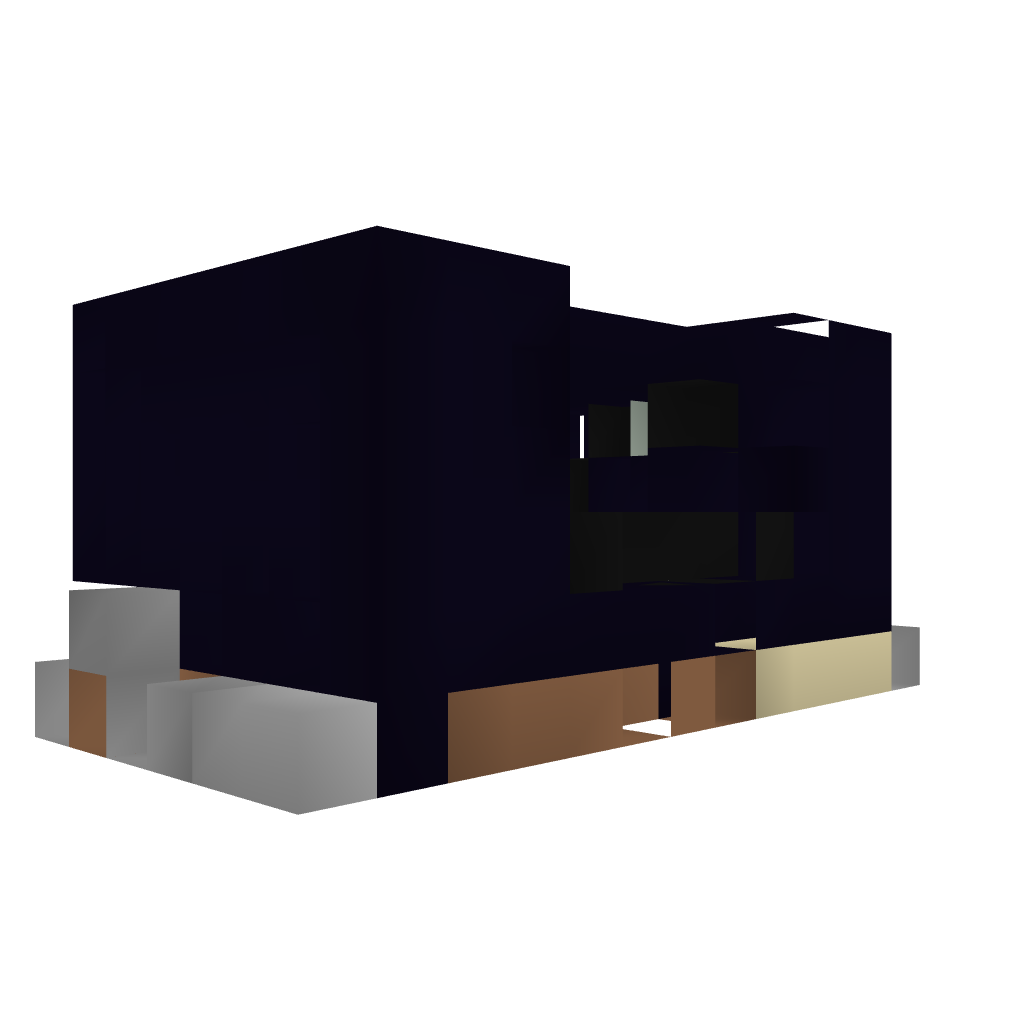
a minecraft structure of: Double TNT Launcher